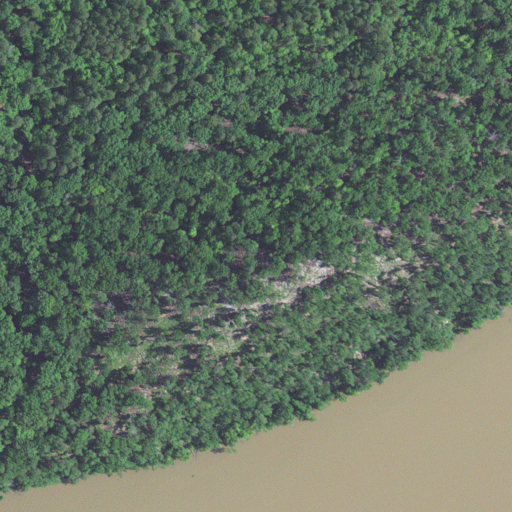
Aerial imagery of mountain in North Carolina named Mill Mountain containing deciduous forest, open water, mixed forest, evergreen forest, and pasture